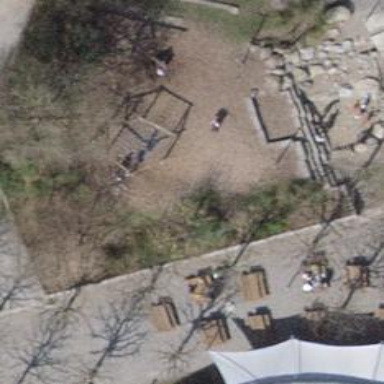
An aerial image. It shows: Playground with swings.